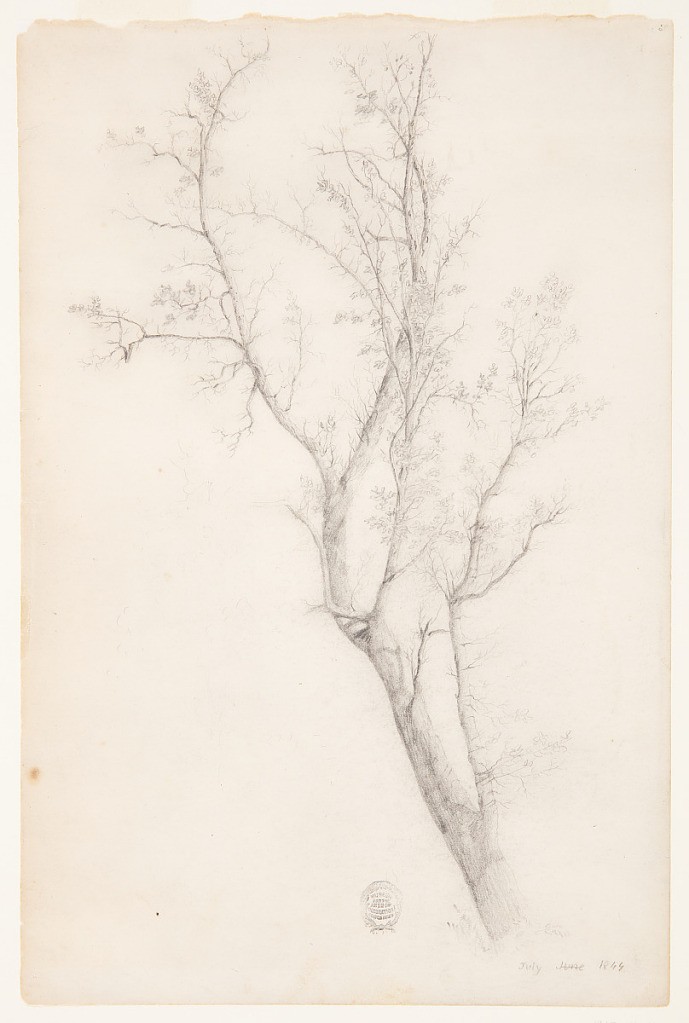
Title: Tree with Many Boughs, Catskill, New York
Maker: Frederic Edwin Church, American, 1826–1900
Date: July 1844
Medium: Graphite on white paper
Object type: Drawing
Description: Botanical sketch of a tree with few leaves in or near Catskill, New York, that inclines to the left as its many boughs bifurcate into a network of smaller branches.